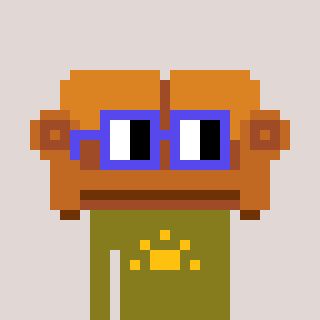
a pixel art character with square blue glasses, a couch-shaped head and a gunk-colored body on a warm background